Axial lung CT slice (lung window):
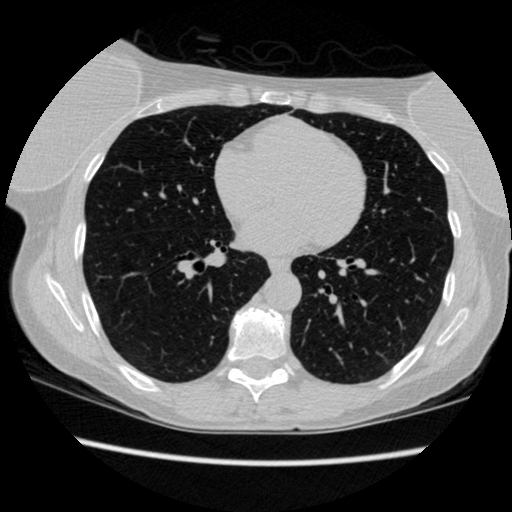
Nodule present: no